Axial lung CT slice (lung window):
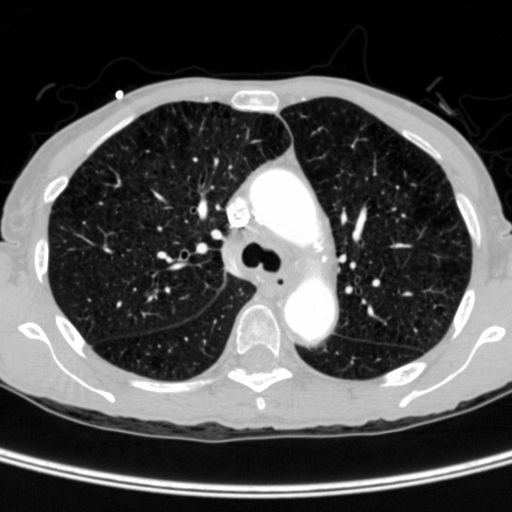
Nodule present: no